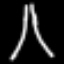
Label: The Eiffel Tower